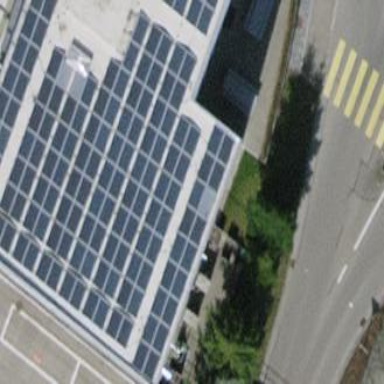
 consisting of solar photovoltaic panels."